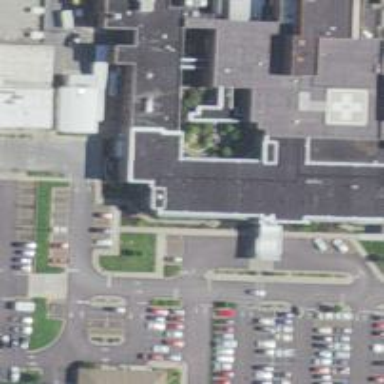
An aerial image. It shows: Hospital.